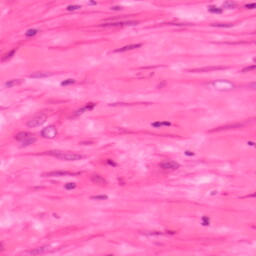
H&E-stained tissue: Colon